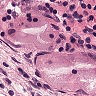
Metastatic tissue present: no